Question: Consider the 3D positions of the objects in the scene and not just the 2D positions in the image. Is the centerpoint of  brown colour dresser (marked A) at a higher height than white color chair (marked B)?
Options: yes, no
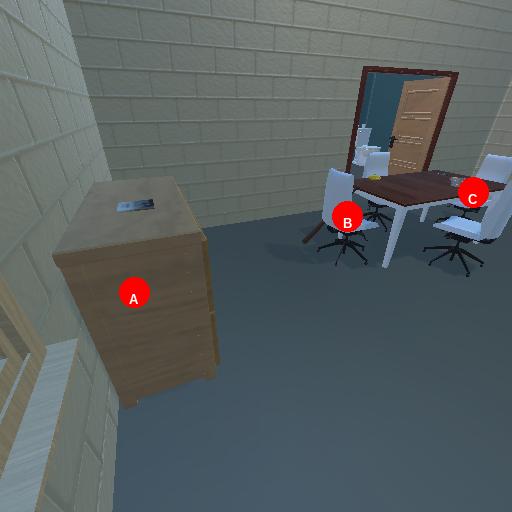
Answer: yes